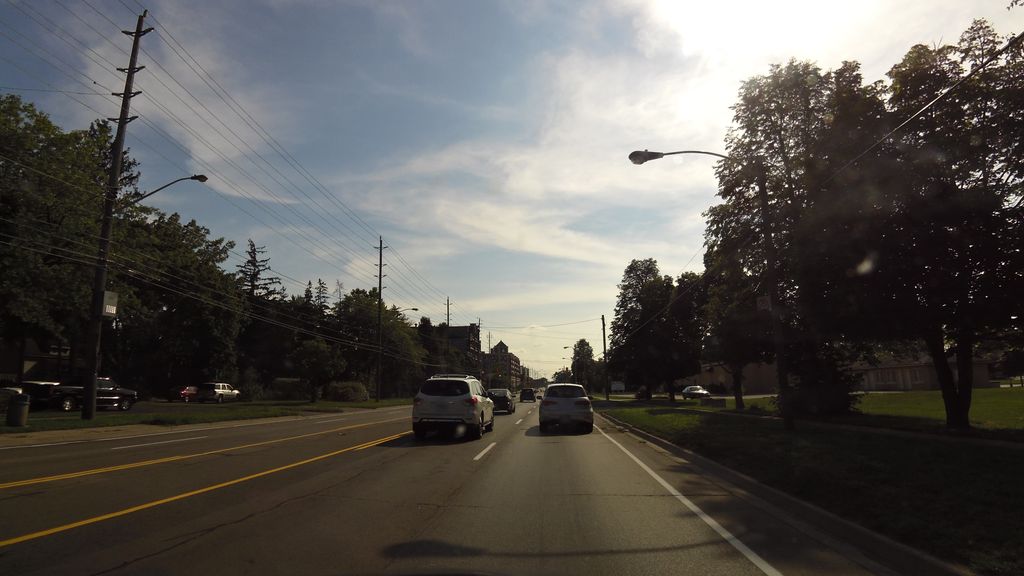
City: hamilton